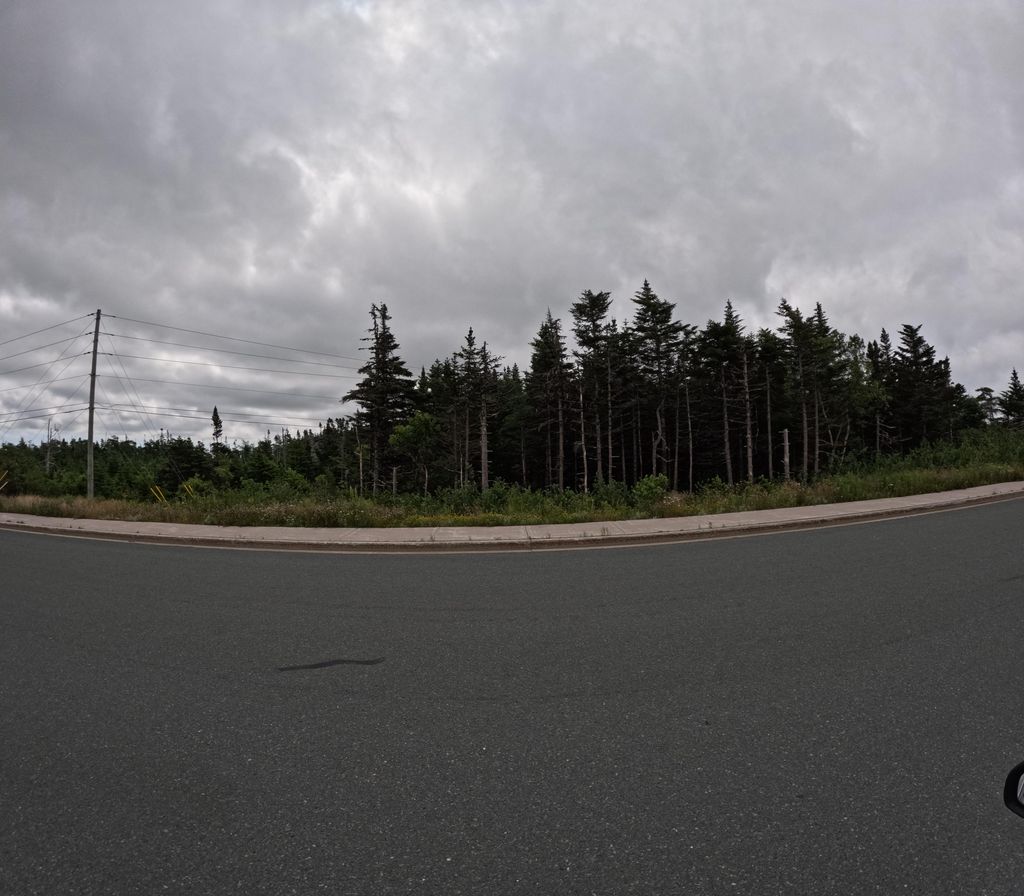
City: st_johns